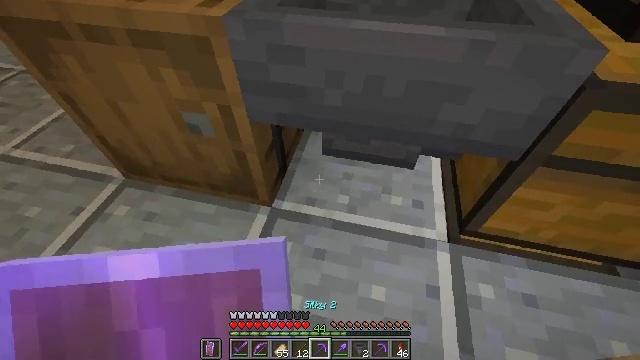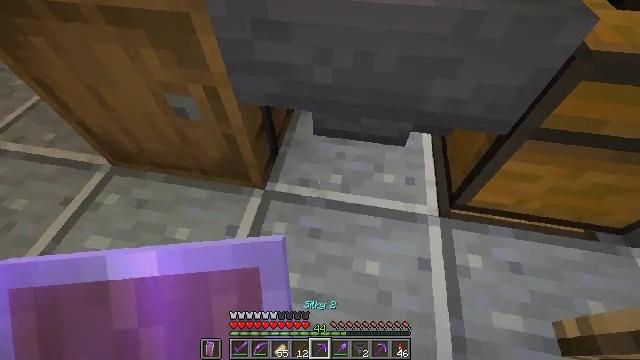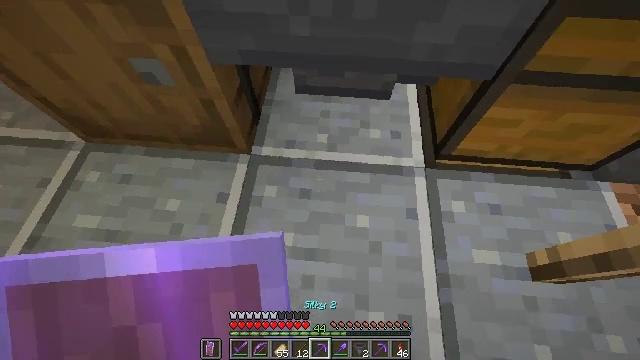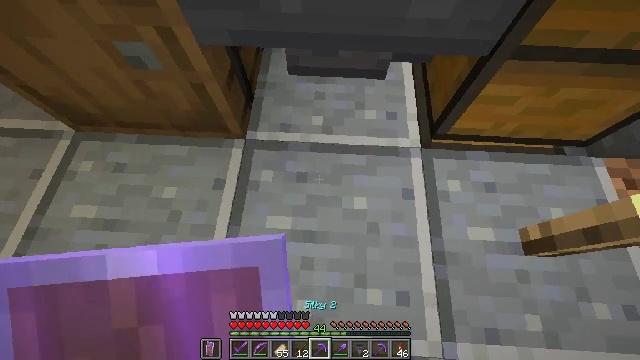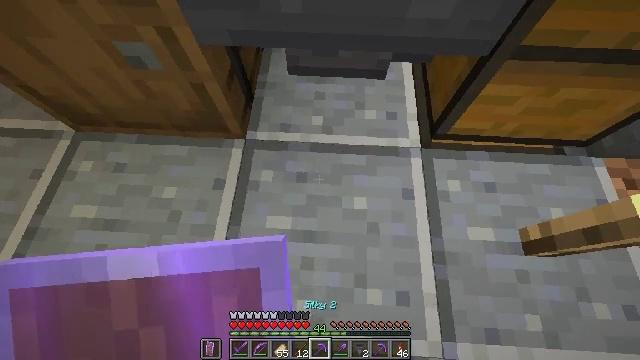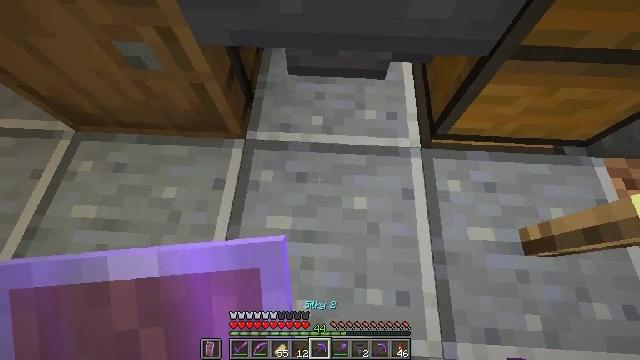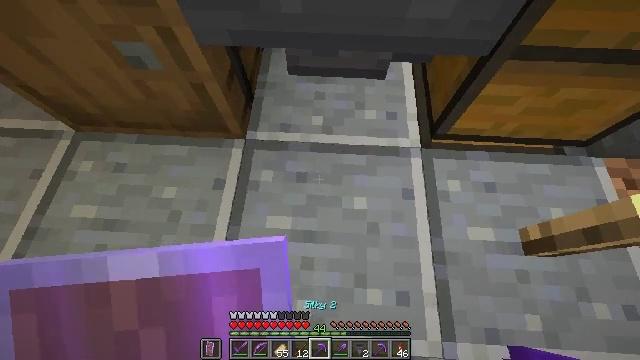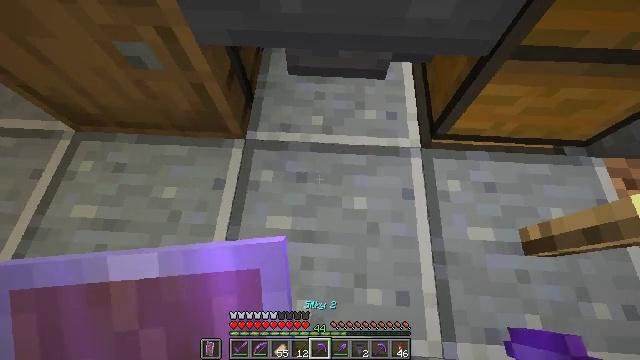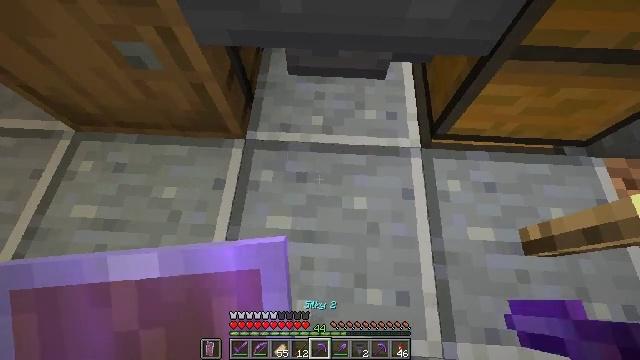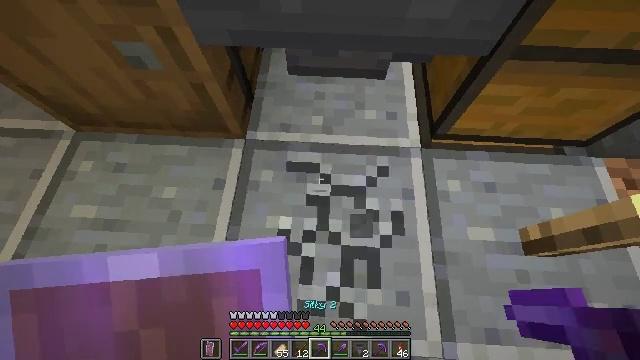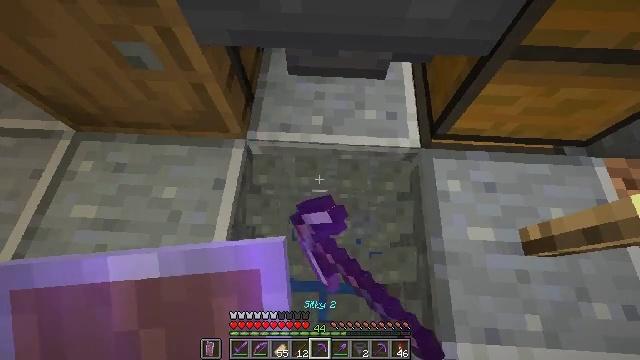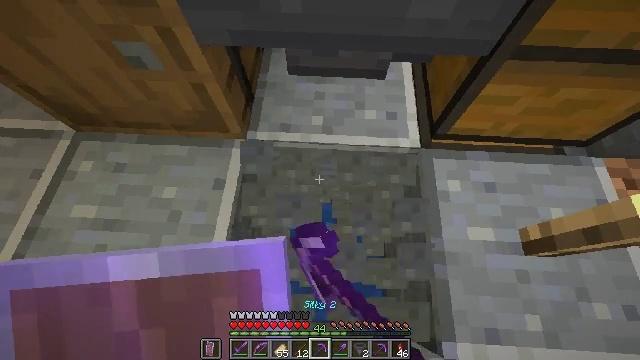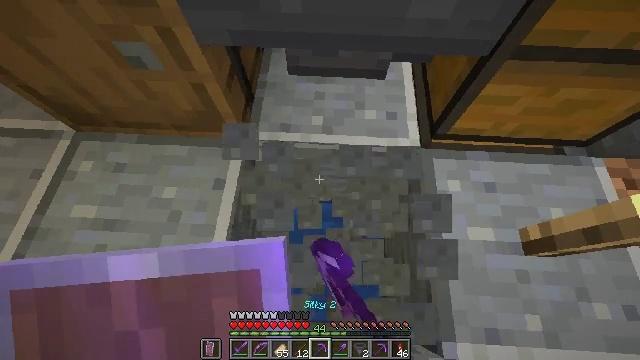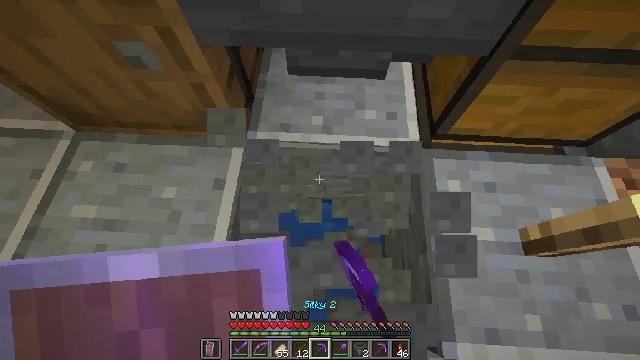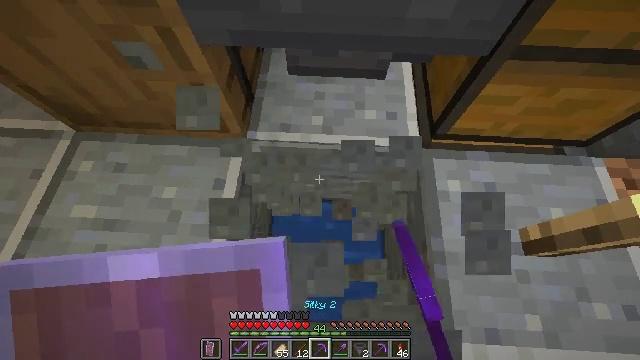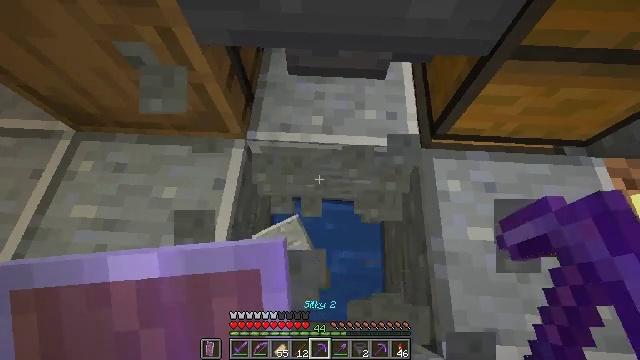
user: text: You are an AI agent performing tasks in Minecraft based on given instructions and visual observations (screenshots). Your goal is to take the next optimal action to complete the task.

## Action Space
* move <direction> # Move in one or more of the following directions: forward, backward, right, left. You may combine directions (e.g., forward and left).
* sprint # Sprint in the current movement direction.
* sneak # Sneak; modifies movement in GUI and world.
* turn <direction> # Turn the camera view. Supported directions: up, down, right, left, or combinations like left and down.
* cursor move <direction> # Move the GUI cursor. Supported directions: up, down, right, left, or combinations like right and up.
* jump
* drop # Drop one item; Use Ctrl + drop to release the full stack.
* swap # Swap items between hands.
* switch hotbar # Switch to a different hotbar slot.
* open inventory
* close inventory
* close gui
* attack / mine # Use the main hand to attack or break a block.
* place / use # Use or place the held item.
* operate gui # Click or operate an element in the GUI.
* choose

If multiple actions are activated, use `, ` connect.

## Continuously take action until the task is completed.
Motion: motion action
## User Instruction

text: Break the polished andesite block.
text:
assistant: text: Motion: sneak, turn right and down
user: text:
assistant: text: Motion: sneak, turn right and down
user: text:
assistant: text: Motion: sneak, turn right and down
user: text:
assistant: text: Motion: sneak
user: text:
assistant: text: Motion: sneak
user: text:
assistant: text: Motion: sneak
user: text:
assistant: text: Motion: sneak
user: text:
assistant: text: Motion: sneak
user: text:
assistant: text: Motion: sneak, attack / mine
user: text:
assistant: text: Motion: sneak, attack / mine
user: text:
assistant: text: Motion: sneak, attack / mine
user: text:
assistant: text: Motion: sneak, attack / mine
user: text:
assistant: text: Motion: sneak
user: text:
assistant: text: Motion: sneak
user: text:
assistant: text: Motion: sneak
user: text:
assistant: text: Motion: move forward, sneak
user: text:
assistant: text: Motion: move forward, sneak
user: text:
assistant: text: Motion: move forward, sneak
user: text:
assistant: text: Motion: move forward, sneak
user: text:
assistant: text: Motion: move forward
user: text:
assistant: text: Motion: move forward
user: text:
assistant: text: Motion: no_op
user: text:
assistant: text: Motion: no_op
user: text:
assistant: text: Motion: no_op
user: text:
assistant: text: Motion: no_op
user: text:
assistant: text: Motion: no_op
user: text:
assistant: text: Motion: no_op
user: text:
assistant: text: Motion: no_op
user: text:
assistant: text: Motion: no_op
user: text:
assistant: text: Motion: no_op